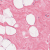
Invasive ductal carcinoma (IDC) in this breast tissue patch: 0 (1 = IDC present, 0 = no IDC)